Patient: sex M, age 36
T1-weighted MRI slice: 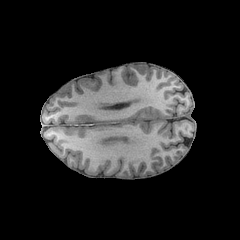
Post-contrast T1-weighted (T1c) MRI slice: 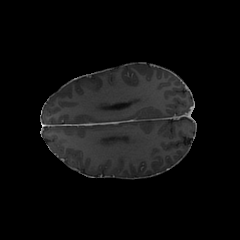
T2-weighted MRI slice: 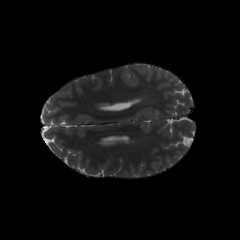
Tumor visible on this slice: no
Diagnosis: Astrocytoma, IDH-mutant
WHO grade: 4